The picture encodes a bearing's raw vibration samples as pixel intensities in a 2-D grid. Based on the visible evidence, which condition applies: normal, inner_race, outer_race, ball?
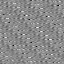
Answer: outer_race